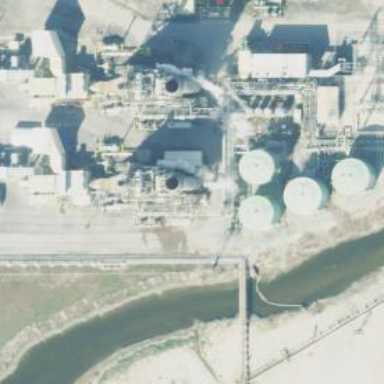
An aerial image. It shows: Industrial area with power plant.